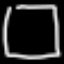
Label: square